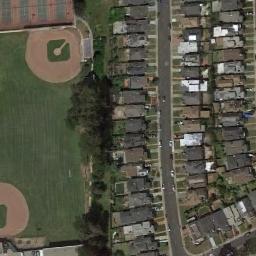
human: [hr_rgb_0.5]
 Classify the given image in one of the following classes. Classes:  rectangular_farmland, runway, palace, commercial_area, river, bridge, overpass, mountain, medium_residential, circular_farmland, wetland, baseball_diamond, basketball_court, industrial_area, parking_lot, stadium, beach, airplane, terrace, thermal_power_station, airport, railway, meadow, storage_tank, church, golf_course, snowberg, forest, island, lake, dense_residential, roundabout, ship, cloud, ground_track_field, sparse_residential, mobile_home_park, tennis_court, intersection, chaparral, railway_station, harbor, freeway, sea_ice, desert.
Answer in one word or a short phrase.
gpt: baseball_diamond